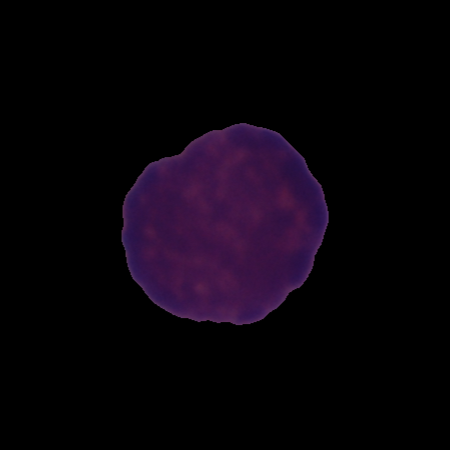
Label: cancer